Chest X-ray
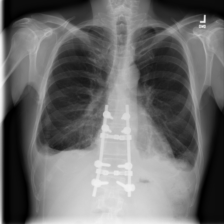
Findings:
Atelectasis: negative
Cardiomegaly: negative
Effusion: positive
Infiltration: positive
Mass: negative
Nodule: negative
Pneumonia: negative
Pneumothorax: negative
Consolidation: negative
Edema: negative
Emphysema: negative
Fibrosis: negative
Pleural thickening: negative
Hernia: negative